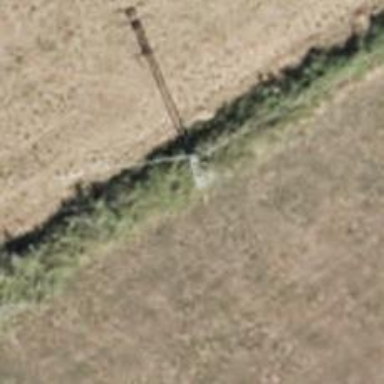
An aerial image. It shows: Power pole.